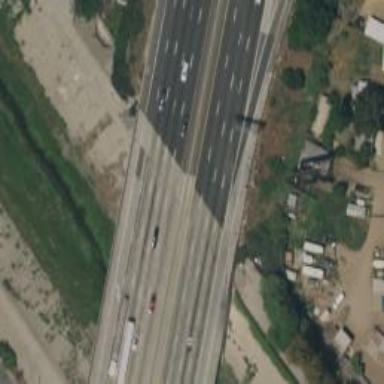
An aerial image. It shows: Motorway bridge.